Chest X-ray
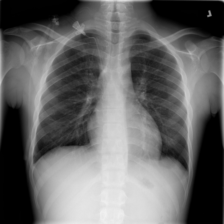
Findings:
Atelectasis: negative
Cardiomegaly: negative
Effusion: negative
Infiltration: negative
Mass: negative
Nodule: negative
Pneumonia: negative
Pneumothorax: negative
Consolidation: negative
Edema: negative
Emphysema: negative
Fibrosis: negative
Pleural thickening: negative
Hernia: negative